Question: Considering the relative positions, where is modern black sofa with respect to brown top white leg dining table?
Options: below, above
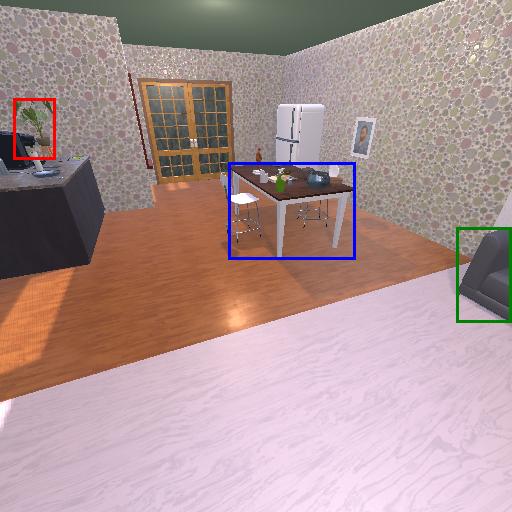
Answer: below